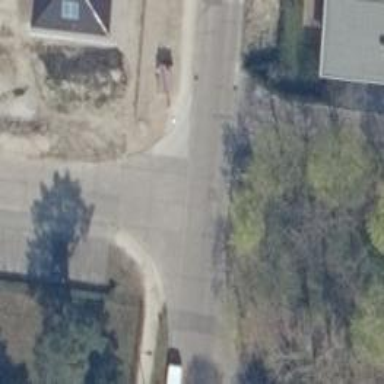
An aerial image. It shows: Residential road with concrete surface and sidewalk on the left.